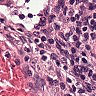
Metastatic tissue present: no